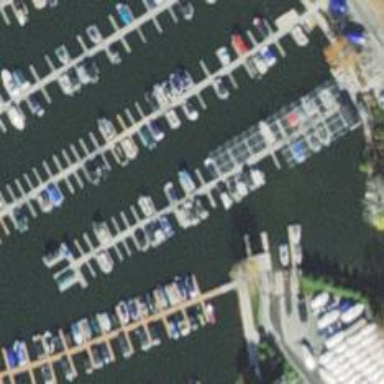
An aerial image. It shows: Man-made pier.